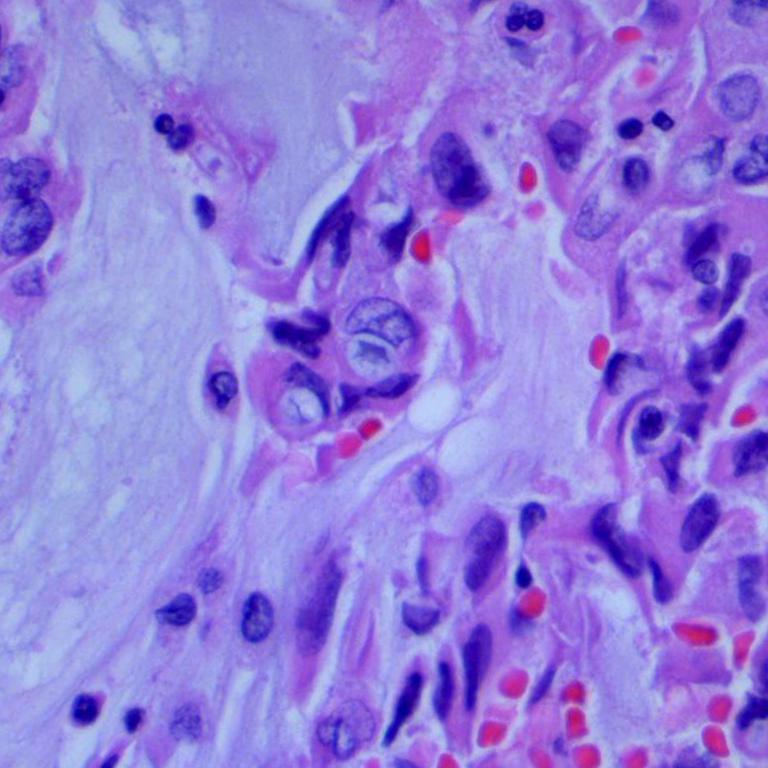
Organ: lung
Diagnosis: adenocarcinomas